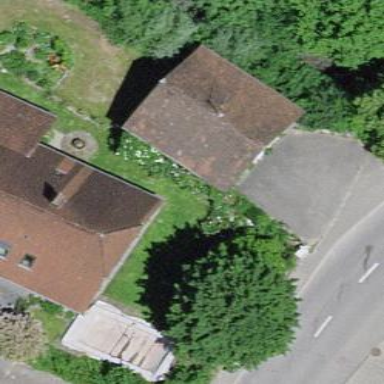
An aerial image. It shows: Garage building.